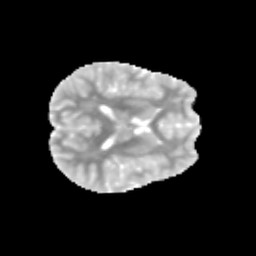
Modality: MD
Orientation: axial
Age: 10
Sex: female
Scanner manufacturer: siemens
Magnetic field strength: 3 T
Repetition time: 3.8 s
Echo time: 0.07 s